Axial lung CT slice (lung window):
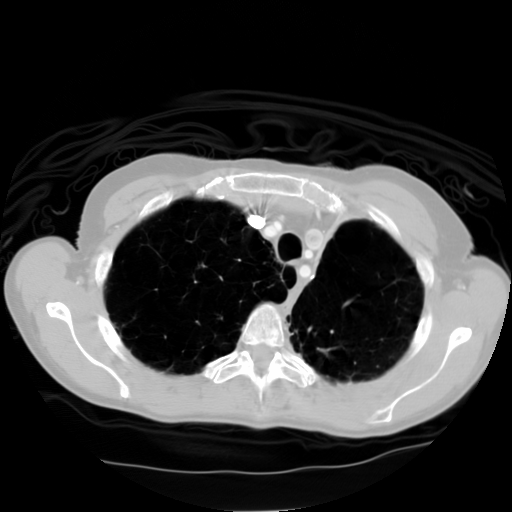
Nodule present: no